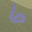
Label: 6